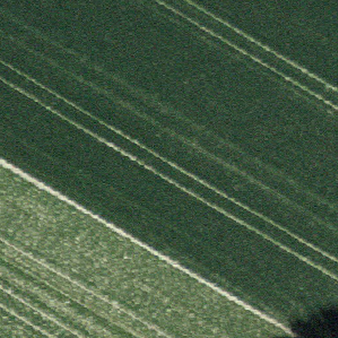
Label: other